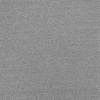
Atmospheric dust classification: not_dusty